Question: When user click on EditText the cursor comes up with the Text Select Handle.
Text Select Handle can move around to a different position in the field.
Text Select Handle is

Is there a way you can remove that so it does not show up?
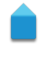
Answer: To resolve this issue i have created an empty image in shape.
'''
<?xml version="1.0" encoding="UTF-8"?>
<shape xmlns:android="http://schemas.android.com/apk/res/android"
android:shape="rectangle" >
<size
android:height="0dp"
android:width="0dp" />
</shape>
'''
and just use this image in edit text
'''
android:textSelectHandle="@drawable/your_empty_image"
'''